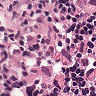
Metastatic tissue present: yes